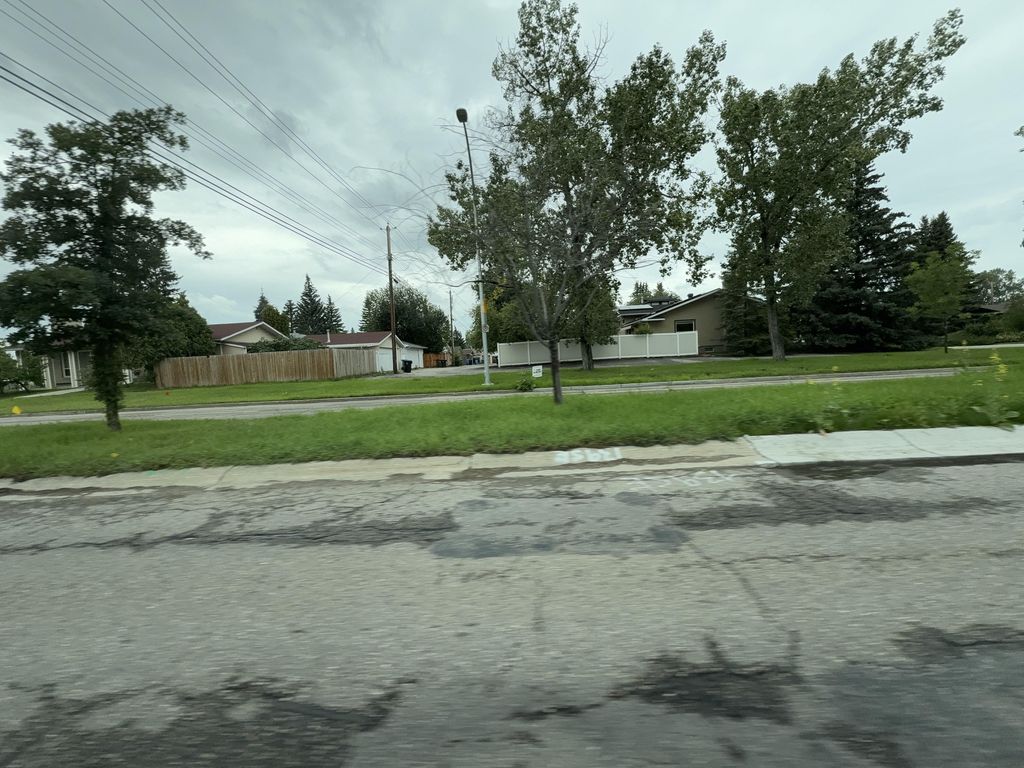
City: calgary